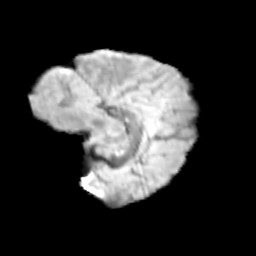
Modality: T2w
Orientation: sagittal
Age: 13
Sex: male
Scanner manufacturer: siemens
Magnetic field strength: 3 T
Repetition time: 3.8 s
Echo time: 0.07 s